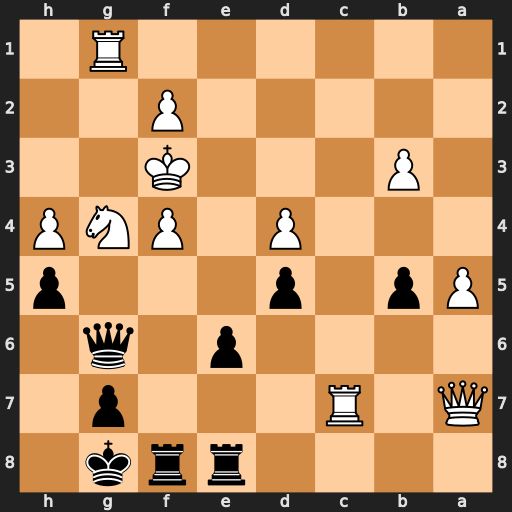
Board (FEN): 4rrk1/Q1R3p1/4p1q1/Pp1p3p/3P1PNP/1P3K2/5P2/6R1
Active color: b
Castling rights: -
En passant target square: -
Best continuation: Qe4+ Kg3 Qxf4+ Kg2 Qxg4+